Field crop: maize
Growth stage: 1
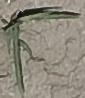
Species: sorghum